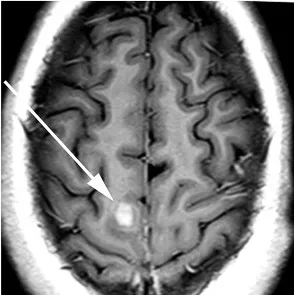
A 17-year-old female with H3F3A G34R mutated infiltrative glioma. (D) T1 contrast-enhanced imaging revealed a solid enhancing nodule (arrow).
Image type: radiology (mri)